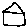
Label: house